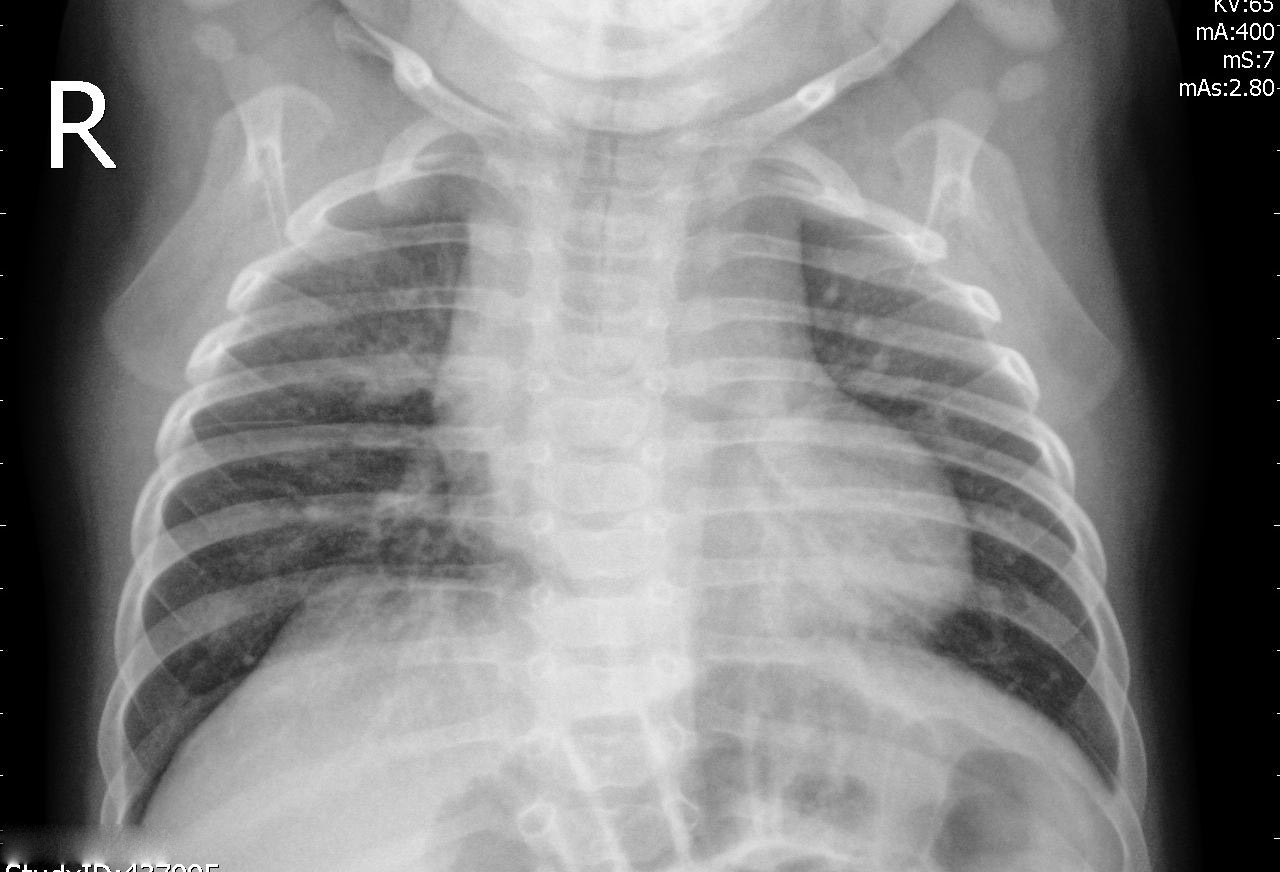
Diagnosis: PNEUMONIA